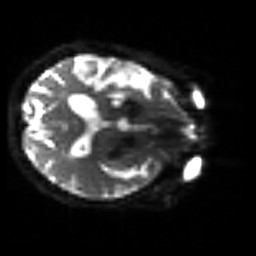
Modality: sbref
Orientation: axial
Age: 75
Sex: female
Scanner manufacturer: siemens
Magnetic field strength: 3 T
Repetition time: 3.2 s
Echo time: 0.081 s